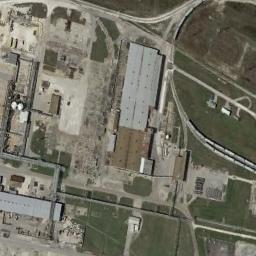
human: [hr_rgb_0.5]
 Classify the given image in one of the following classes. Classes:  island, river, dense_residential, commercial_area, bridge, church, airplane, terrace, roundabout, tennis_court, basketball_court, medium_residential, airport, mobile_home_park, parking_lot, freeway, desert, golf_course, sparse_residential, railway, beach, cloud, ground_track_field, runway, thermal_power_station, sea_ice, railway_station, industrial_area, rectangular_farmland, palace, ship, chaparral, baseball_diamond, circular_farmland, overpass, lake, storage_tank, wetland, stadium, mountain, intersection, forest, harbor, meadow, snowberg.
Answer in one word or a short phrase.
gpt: industrial_area